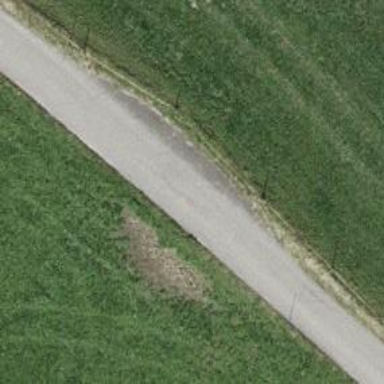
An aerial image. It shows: Passing place on the road.